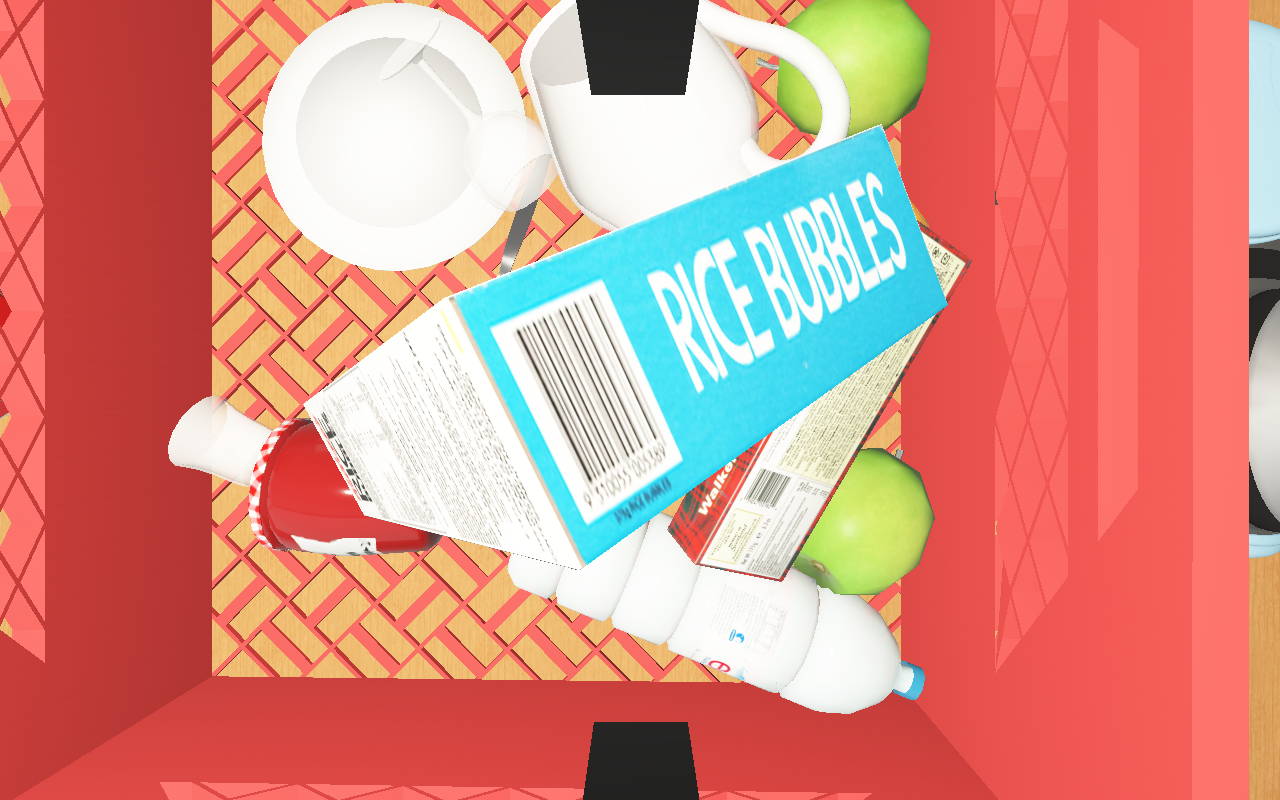
Objects in the scene:
carafe
water bottle
apple
apple
orange
orange
glass
wineglass
cereal box